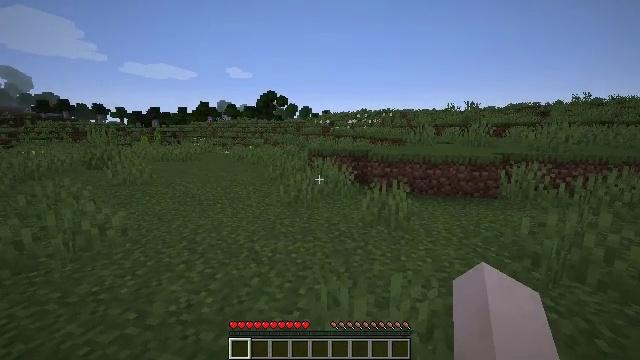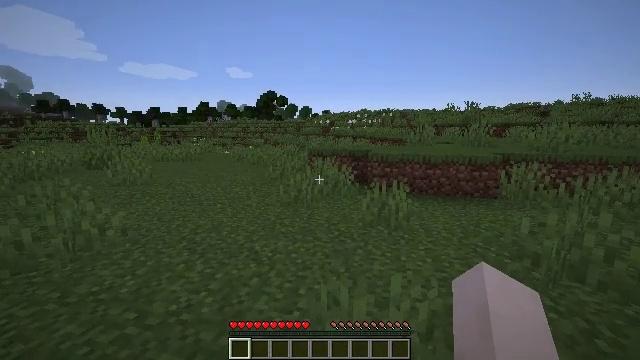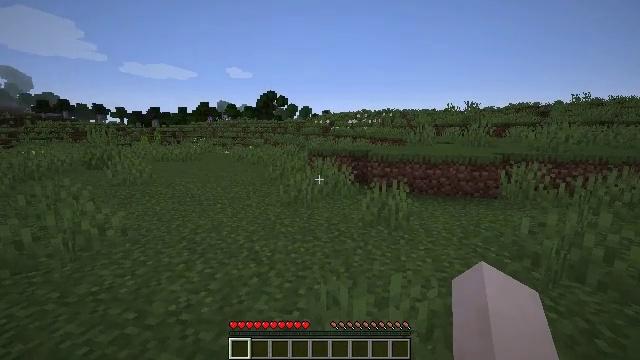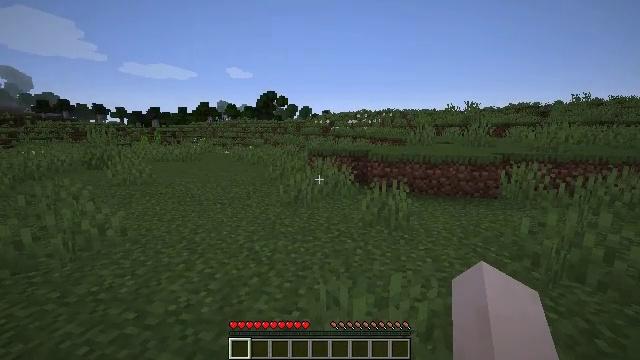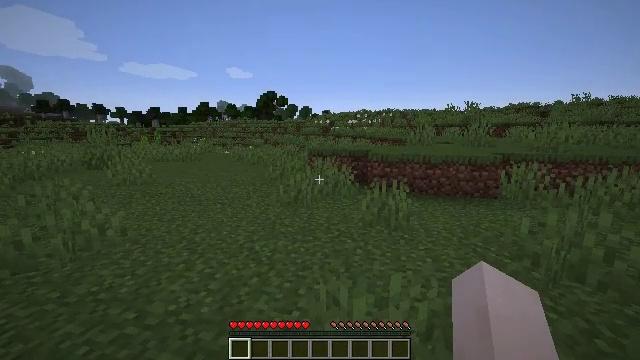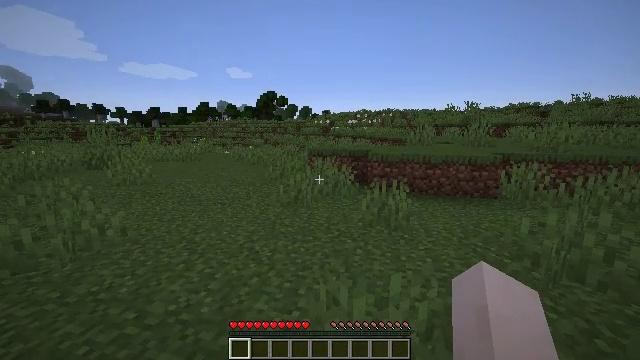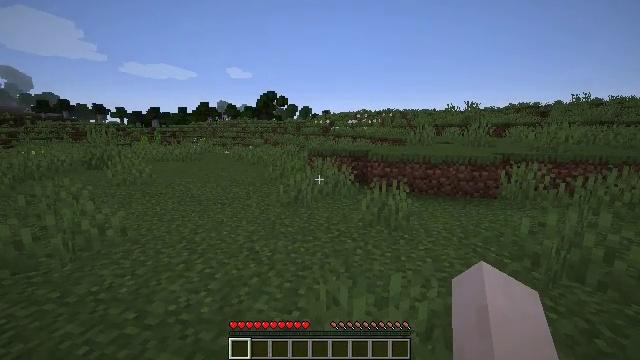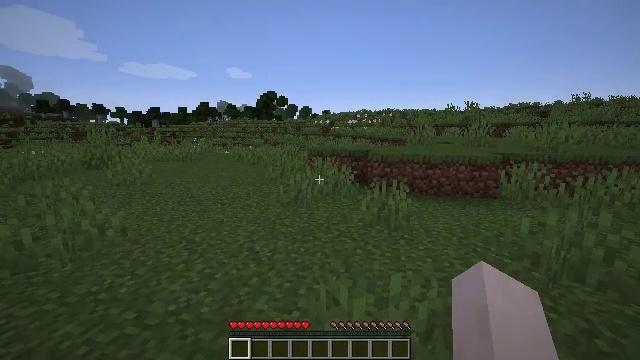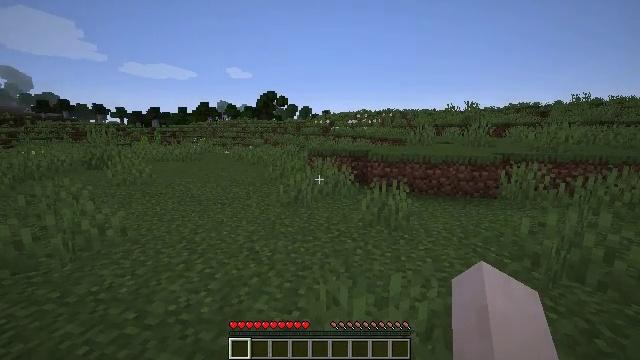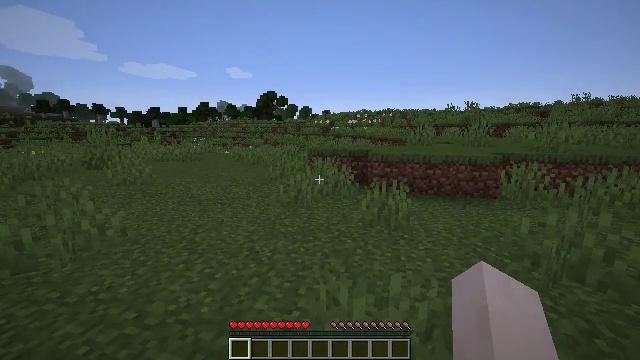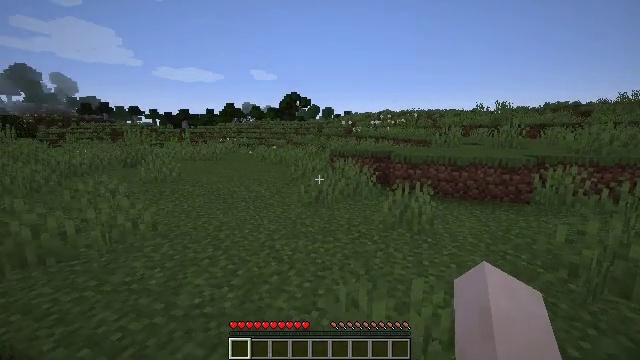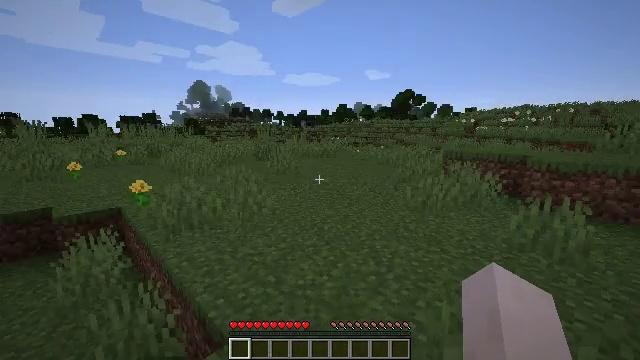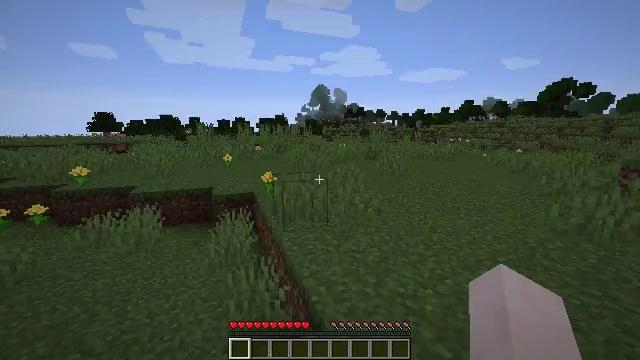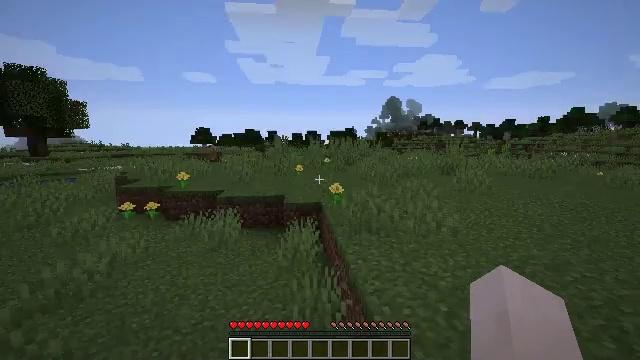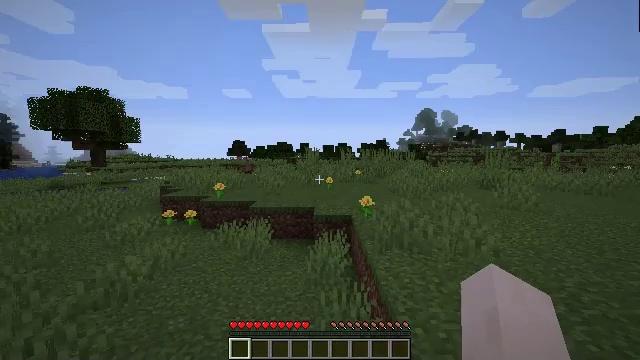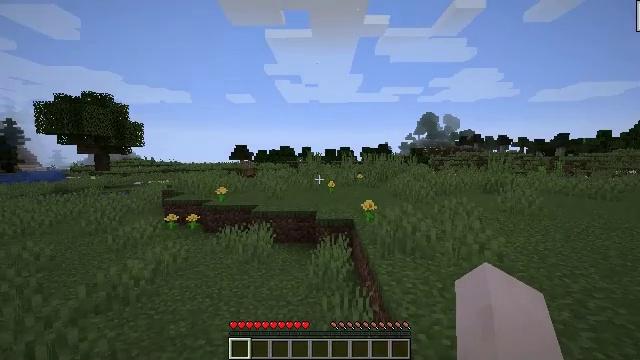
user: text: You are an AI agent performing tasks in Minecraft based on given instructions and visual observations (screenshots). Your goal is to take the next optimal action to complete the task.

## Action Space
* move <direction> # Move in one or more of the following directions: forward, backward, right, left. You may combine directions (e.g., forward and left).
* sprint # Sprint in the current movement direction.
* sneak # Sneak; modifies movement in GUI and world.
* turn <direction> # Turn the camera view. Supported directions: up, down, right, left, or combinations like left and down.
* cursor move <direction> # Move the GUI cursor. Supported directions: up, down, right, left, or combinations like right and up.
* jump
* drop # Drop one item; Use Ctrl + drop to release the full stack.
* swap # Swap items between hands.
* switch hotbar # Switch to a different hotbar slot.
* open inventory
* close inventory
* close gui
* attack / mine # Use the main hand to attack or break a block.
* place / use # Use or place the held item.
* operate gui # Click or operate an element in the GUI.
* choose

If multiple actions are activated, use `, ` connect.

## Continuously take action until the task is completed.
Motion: motion action
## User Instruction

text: Pick up the lilac.
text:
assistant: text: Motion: attack / mine
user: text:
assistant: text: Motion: attack / mine
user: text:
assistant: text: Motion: attack / mine
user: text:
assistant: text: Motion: attack / mine
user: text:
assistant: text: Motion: attack / mine
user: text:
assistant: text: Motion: attack / mine
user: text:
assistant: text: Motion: attack / mine
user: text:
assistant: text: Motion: attack / mine
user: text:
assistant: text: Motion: attack / mine
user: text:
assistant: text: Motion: turn left, attack / mine
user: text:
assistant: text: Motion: turn left, attack / mine
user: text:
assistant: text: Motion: turn left, attack / mine
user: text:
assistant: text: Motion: turn left and up, attack / mine
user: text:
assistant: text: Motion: turn left and up, attack / mine
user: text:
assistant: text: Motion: attack / mine
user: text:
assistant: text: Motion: attack / mine
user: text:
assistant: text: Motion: attack / mine
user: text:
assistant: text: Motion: move forward, turn right, attack / mine
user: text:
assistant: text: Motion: move forward, turn right, attack / mine
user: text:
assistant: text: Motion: move forward, attack / mine
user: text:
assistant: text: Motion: move forward, attack / mine
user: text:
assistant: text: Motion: move forward, attack / mine
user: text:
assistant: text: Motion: move forward, attack / mine
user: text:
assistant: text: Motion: move forward and move right, attack / mine
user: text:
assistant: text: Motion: move forward and move right, attack / mine
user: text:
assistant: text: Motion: move forward and move right, attack / mine
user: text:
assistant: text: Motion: move forward and move right, attack / mine
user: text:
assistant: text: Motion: move forward and move right, attack / mine
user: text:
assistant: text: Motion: move forward and move right, attack / mine
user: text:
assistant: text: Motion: move forward and move right, attack / mine